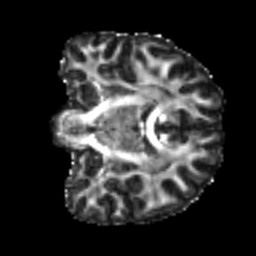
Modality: FA
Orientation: coronal
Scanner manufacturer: siemens
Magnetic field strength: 3 T
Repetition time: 4 s
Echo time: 0.0594 s